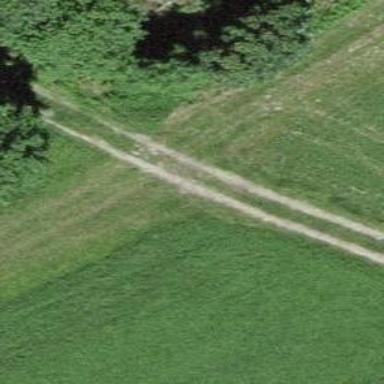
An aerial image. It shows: Path covered in grass.